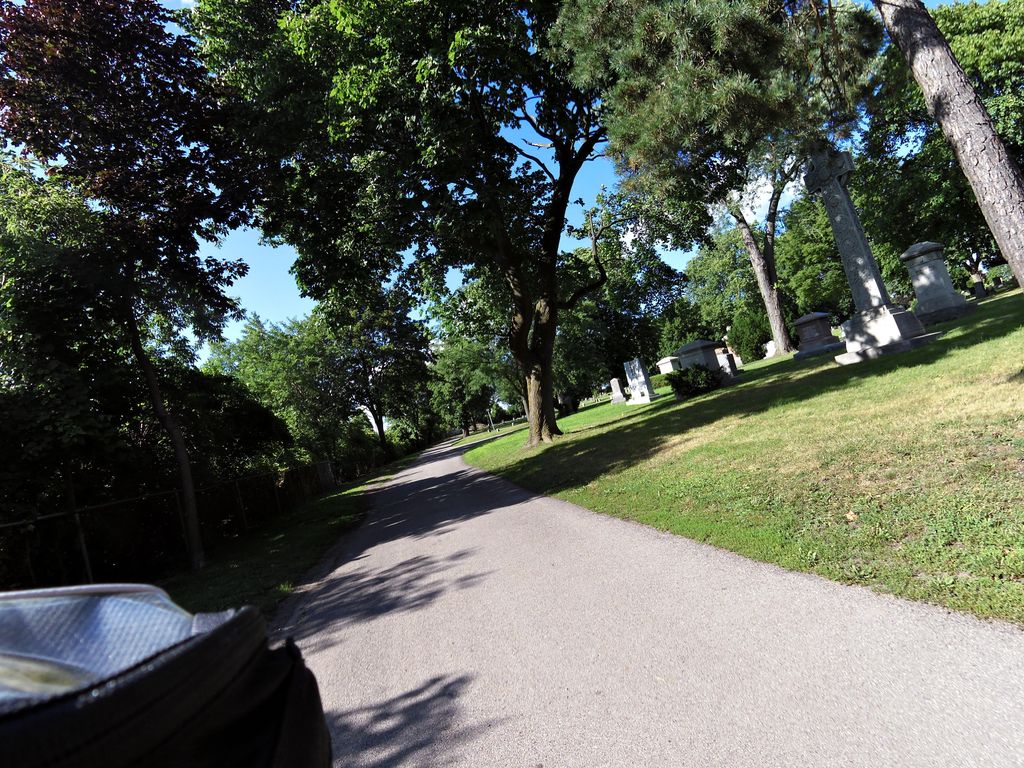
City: hamilton